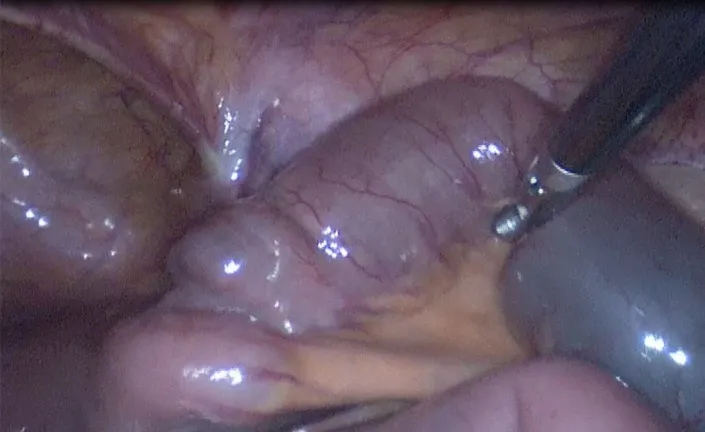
A columnar foreign body embedded in the small intestine lumen about 10 cm away from the ileocecal region.
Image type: medical_photograph (other_medical_photograph)